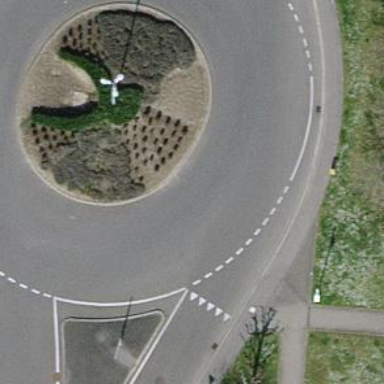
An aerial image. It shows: Tertiary road made of asphalt leading to roundabout junction.